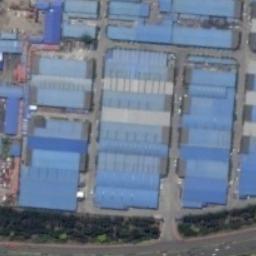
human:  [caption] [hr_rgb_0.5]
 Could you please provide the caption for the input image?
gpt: Neatly planned factories and roads in an industrial area with green belts .

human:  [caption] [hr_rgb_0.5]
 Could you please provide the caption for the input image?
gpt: Many houses of different shapes are in the industrial area .

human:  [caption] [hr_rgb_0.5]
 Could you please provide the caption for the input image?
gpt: The industrial area has some neatly arranged blue workshops and a green area .

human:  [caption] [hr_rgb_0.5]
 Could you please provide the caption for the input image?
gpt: There is a road next to the industrial area .

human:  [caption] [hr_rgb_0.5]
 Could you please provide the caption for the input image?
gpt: There are many blue buildings on the industrial area .